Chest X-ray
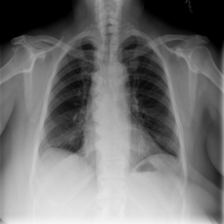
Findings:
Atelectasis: negative
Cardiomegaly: negative
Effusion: negative
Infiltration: negative
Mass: negative
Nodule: negative
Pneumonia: negative
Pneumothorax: negative
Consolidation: negative
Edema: negative
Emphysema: negative
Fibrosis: negative
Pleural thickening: positive
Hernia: negative